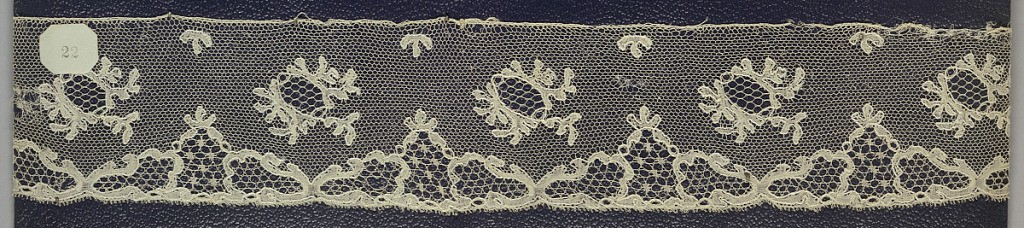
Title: Border
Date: early 19th century
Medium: Technique: bobbin lace
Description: Edge of bobbin lace, hill and mound border; early 19th century